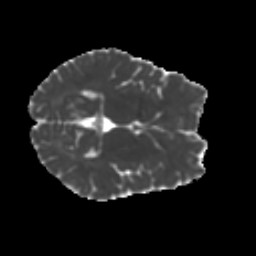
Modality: MD
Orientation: axial
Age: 23
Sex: female
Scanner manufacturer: ge
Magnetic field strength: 3 T
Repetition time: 7.8 s
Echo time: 0.0606 s